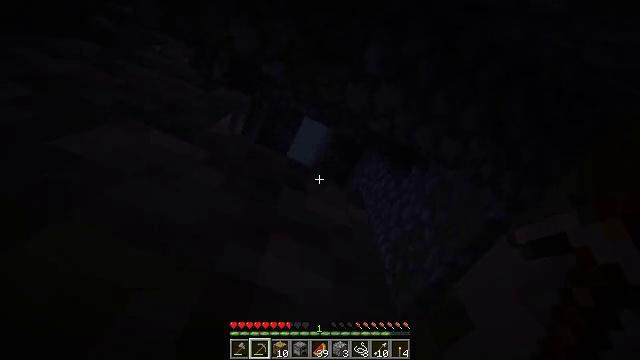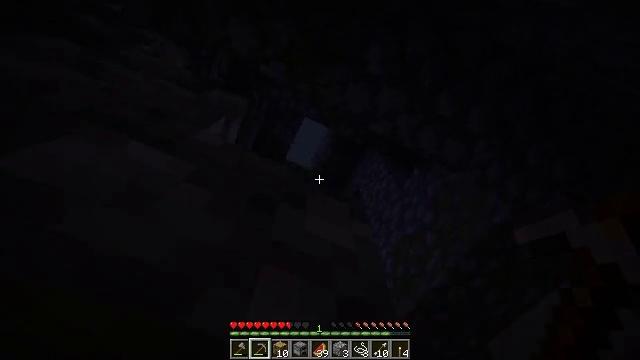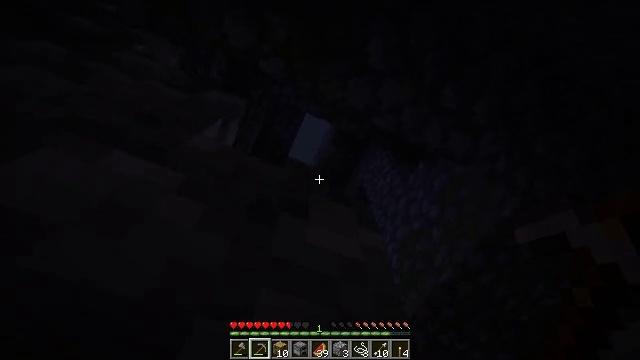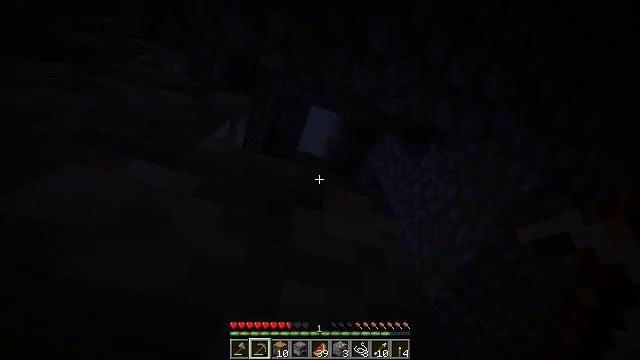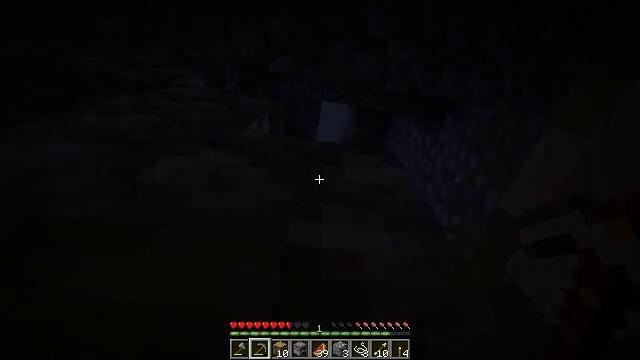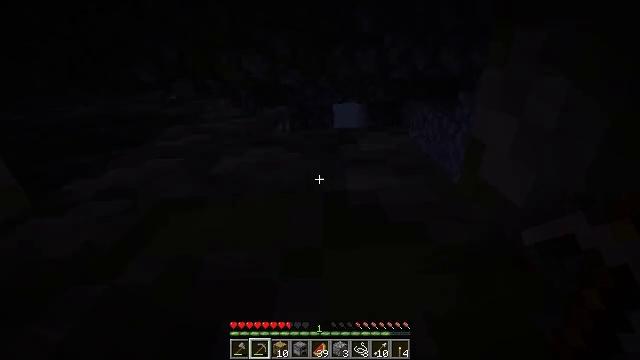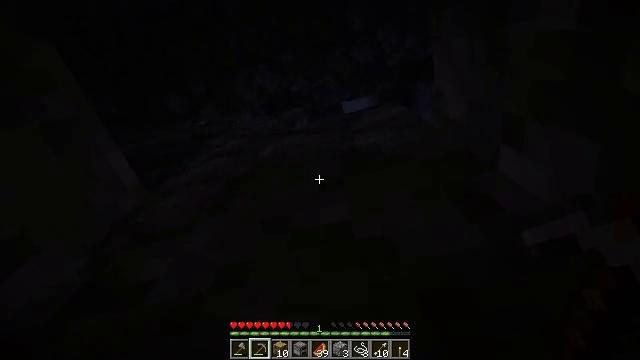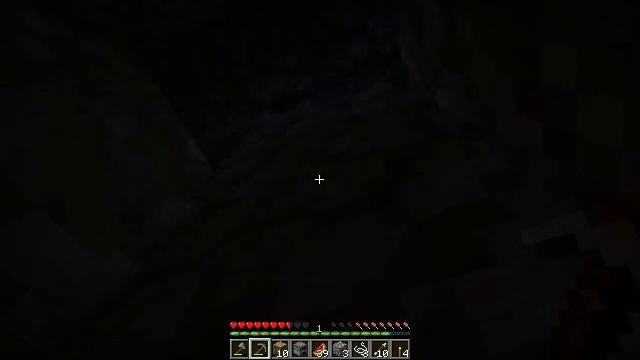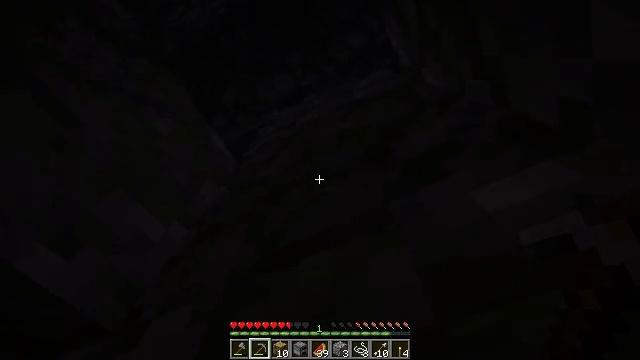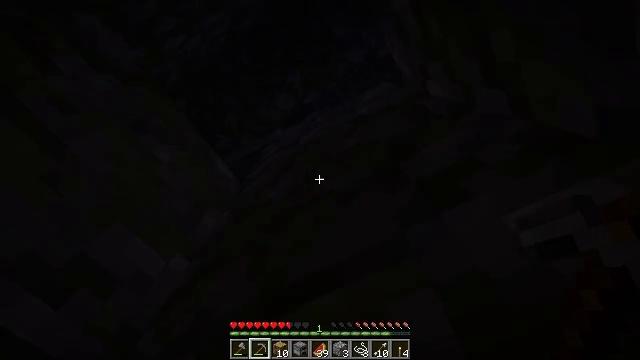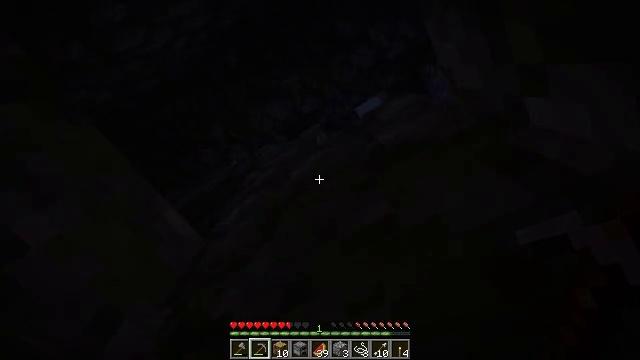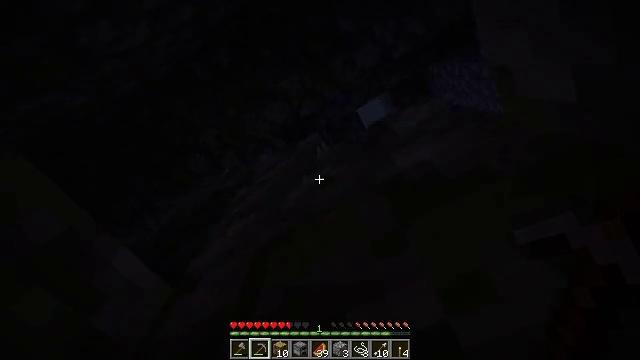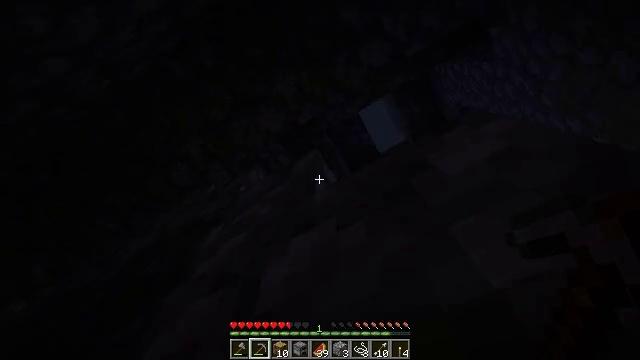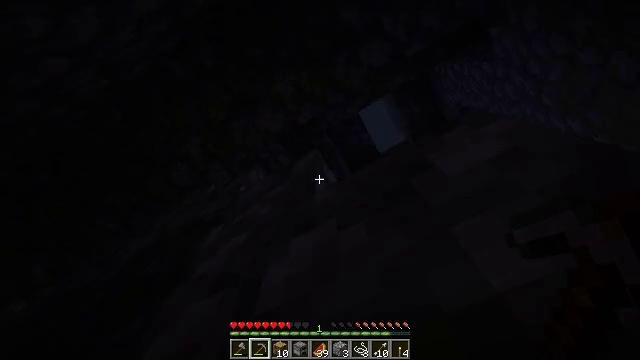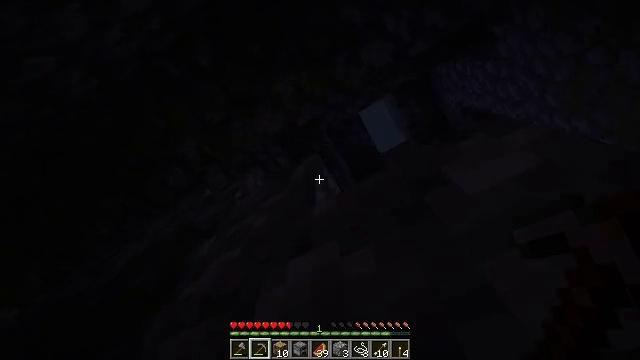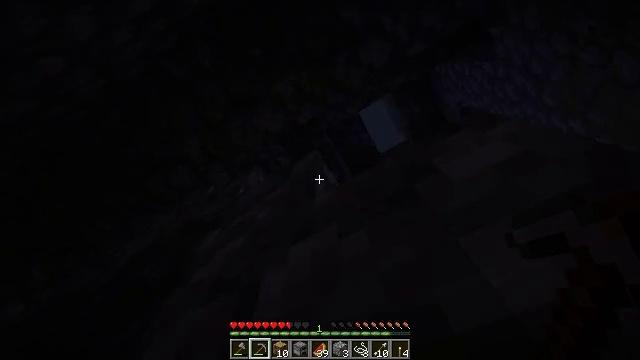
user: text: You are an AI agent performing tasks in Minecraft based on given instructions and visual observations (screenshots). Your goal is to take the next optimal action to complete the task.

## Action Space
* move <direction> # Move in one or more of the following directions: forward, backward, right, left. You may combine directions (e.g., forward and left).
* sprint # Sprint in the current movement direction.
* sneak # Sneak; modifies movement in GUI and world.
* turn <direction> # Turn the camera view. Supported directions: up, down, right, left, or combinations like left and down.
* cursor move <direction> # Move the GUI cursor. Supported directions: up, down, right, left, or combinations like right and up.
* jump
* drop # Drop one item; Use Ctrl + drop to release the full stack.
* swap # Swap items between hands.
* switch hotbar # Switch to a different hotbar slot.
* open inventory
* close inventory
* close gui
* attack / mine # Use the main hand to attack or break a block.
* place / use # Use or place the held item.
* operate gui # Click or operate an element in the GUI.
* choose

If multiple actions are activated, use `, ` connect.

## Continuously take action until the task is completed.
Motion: motion action
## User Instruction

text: Remove the sticky piston from its position.
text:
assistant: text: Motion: jump
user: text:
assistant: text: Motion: turn left and down, jump
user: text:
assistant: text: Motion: turn left and down, jump
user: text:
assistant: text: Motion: turn left, jump
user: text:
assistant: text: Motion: turn left and up, jump
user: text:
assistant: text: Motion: turn left, jump
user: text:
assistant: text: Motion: turn left, jump
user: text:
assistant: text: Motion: turn left, jump
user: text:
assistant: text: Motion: turn left and up, jump
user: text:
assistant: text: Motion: jump
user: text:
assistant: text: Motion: jump
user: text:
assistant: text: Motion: jump
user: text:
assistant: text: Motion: jump
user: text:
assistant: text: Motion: jump
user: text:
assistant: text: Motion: jump
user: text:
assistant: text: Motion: jump
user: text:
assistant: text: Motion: turn left and down, jump
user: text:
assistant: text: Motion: turn left, jump
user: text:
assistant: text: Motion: turn left, jump
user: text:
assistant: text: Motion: turn left, jump
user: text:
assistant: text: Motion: turn left, jump
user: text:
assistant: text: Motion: turn left, jump
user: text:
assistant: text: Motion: turn left and down, jump
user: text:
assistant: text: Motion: turn left, jump
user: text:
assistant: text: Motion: jump
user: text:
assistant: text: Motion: jump
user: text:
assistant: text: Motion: jump
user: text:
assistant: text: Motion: jump
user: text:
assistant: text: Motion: jump
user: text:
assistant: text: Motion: jump